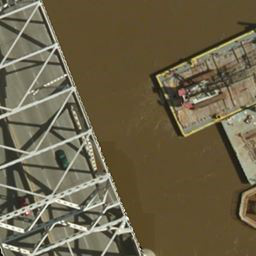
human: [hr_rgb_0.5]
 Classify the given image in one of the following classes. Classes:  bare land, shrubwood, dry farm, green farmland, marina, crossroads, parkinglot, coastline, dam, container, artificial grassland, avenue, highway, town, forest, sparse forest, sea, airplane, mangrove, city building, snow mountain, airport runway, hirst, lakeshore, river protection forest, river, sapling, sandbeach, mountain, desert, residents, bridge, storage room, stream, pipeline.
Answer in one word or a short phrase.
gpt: bridge